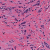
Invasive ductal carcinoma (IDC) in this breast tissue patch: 1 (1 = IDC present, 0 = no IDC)